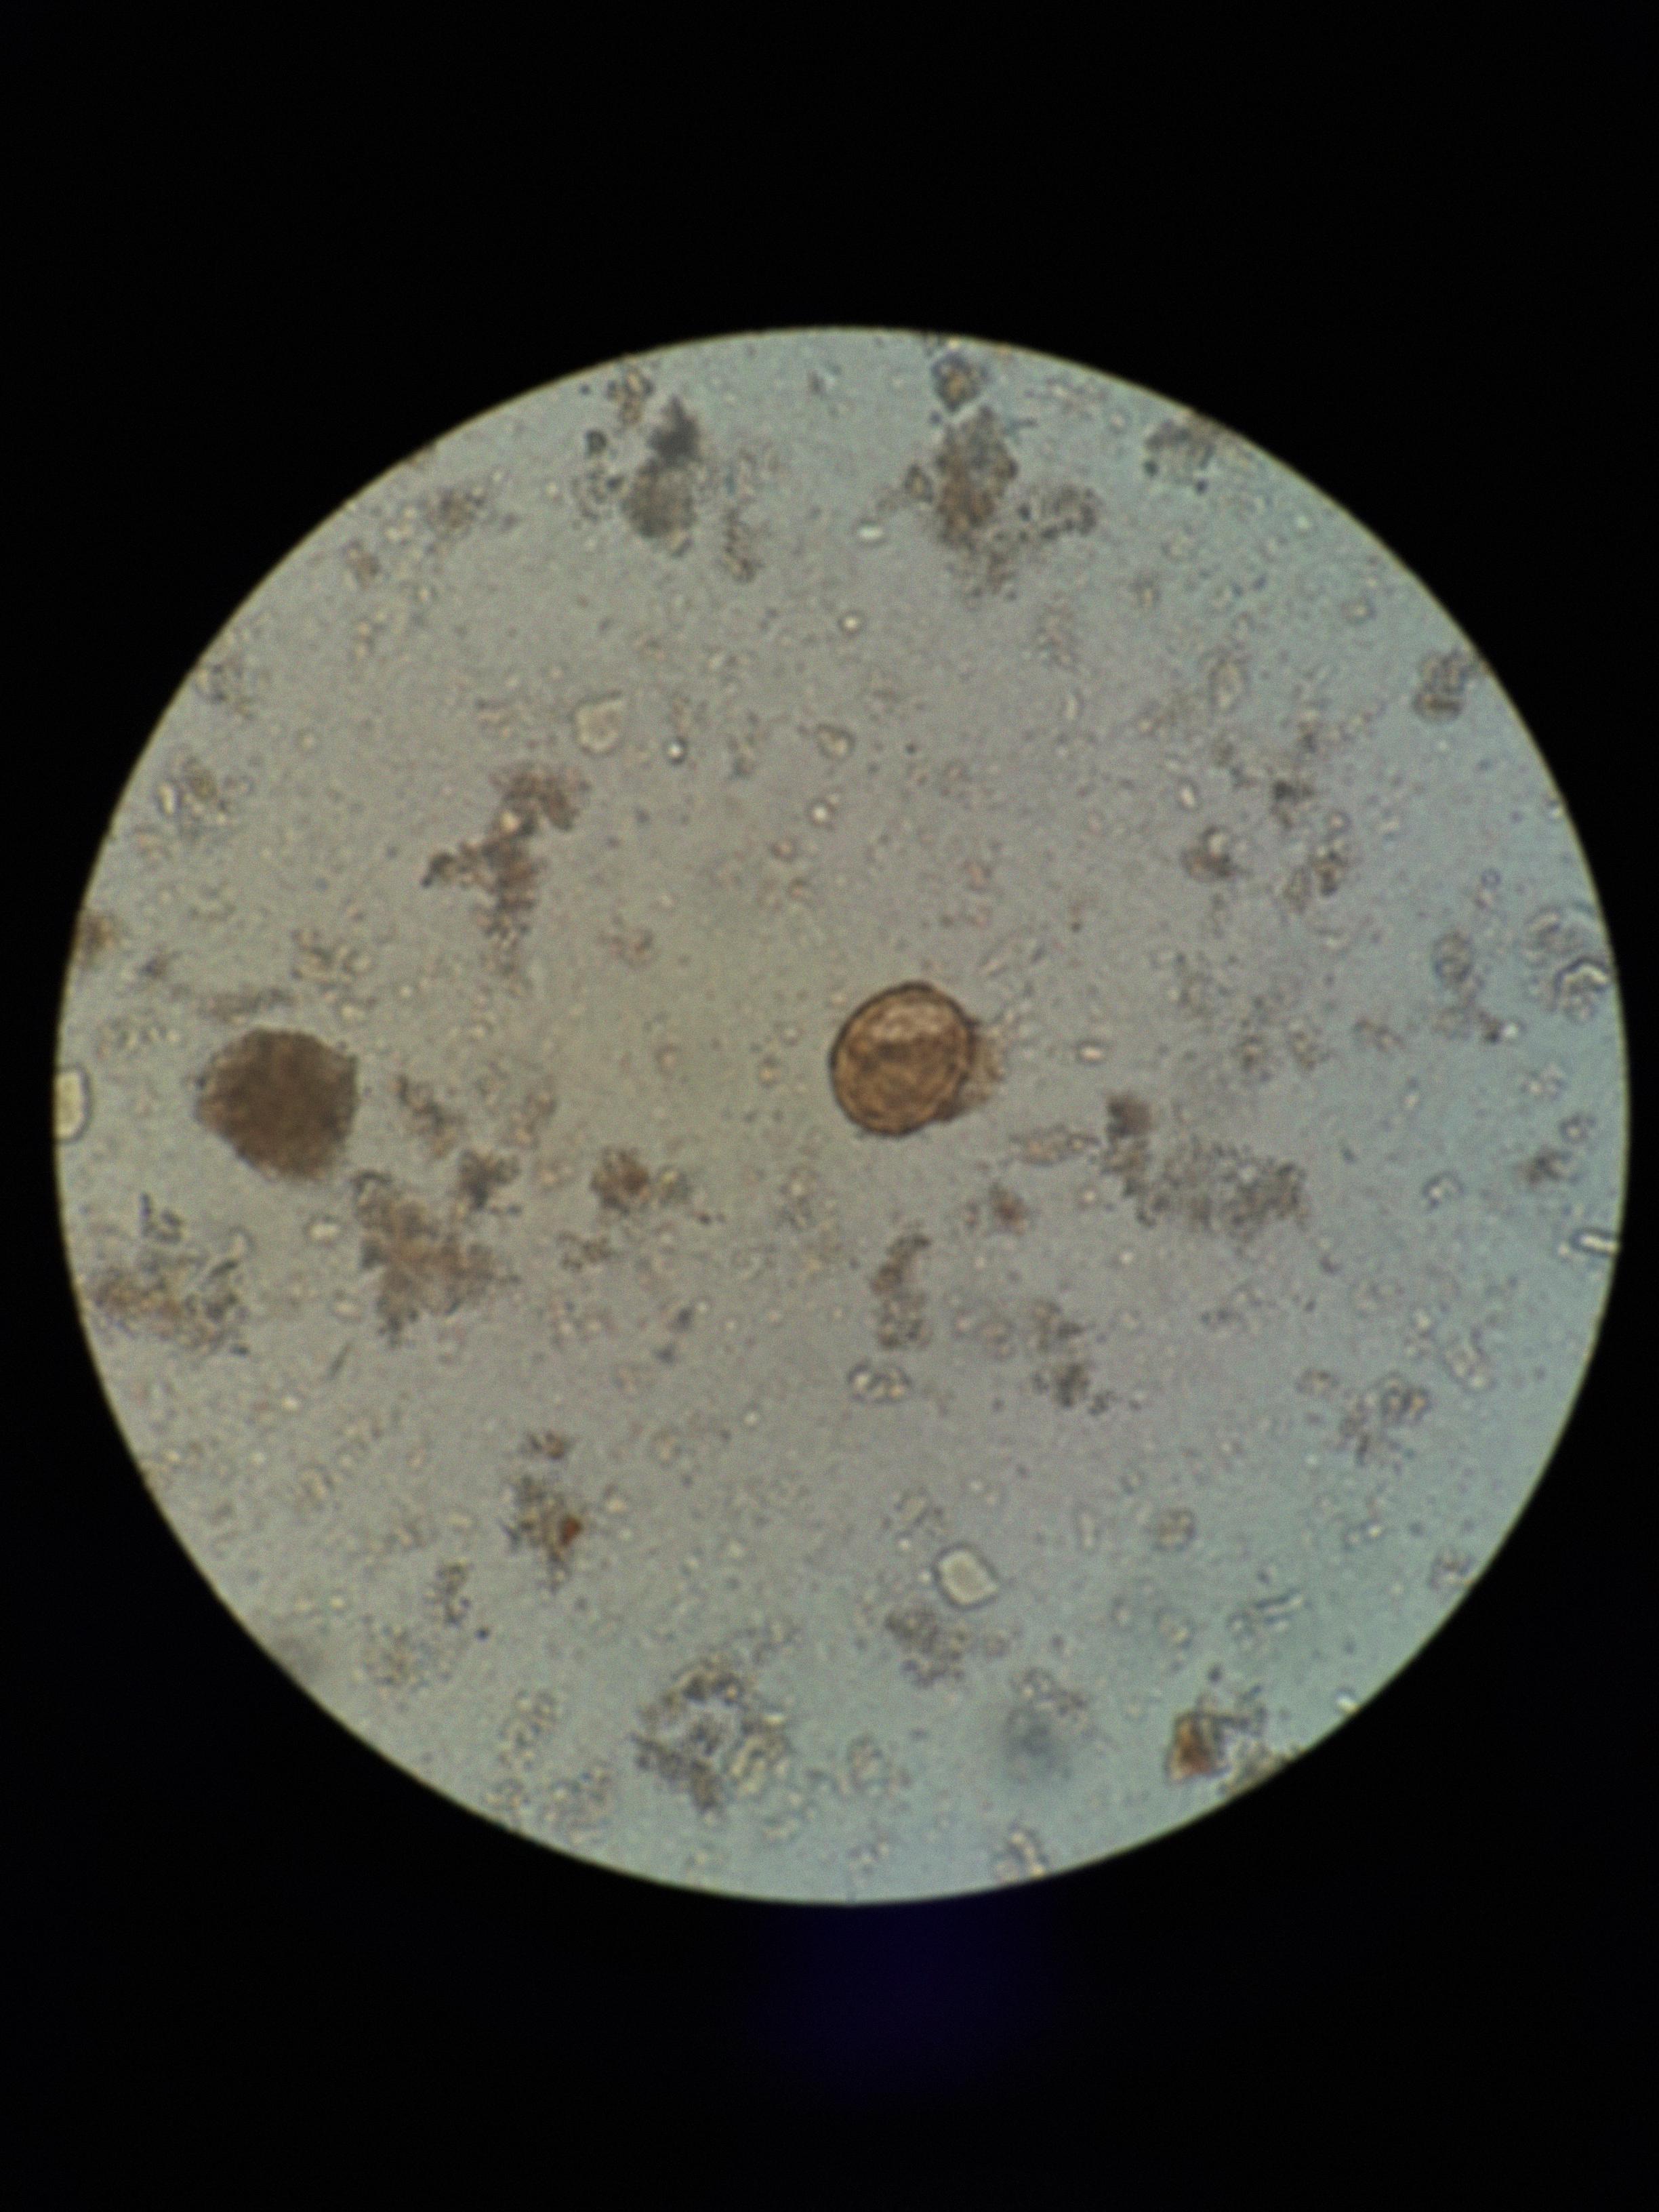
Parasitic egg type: Ascaris lumbricoides